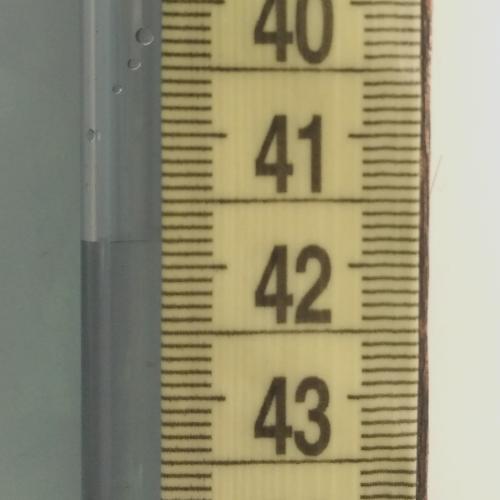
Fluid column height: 41.8 cm